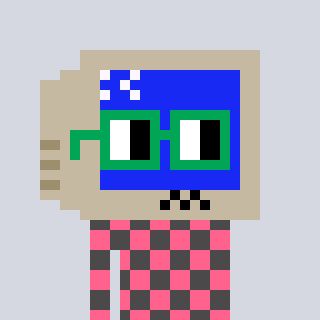
a pixel art character with square green glasses, a old monitor-shaped head and a grayscale-colored body on a cool background